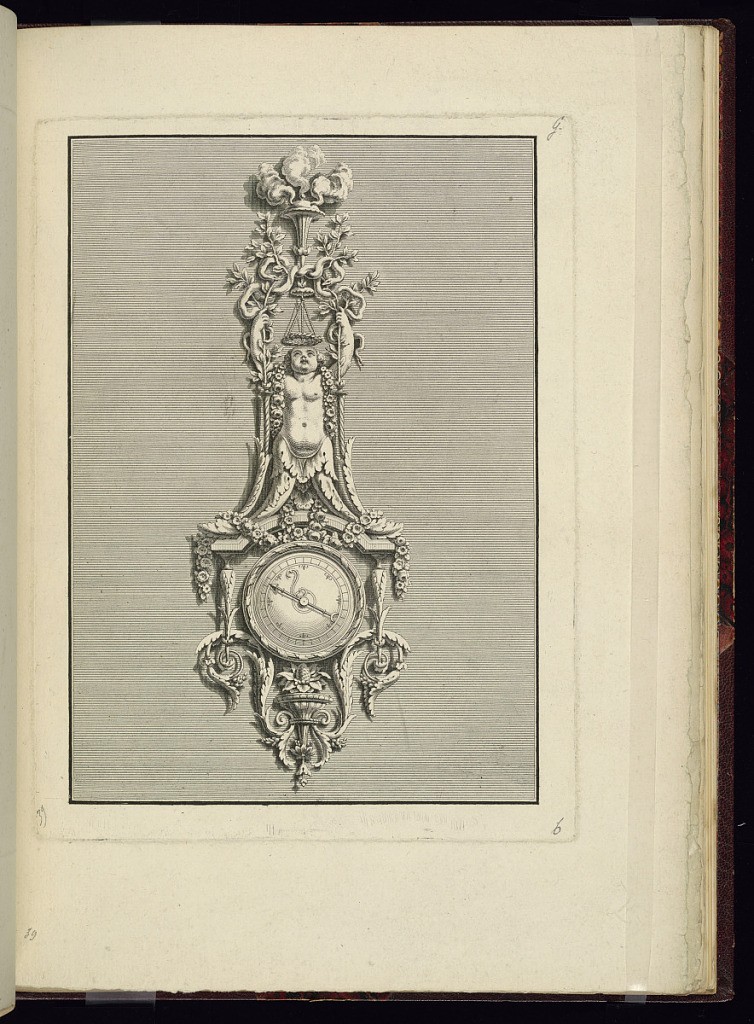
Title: Wall Barometer Design
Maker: Jean François Forty, active 1775 – 1790
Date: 1775–94
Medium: Etching and engraving on paper
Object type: Print
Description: Design for a wall barometer, before lettering, featuring scrolling leaves (rinceaux), fleurons, festoons of flowers, incense burner, snakes, foliate branches, acorn, and a putto morphing into scrolling acanthus leaves.